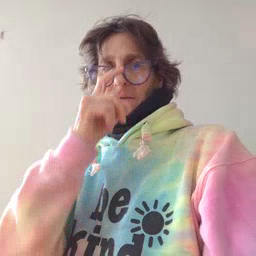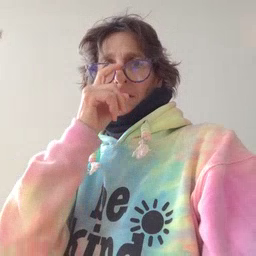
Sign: doll